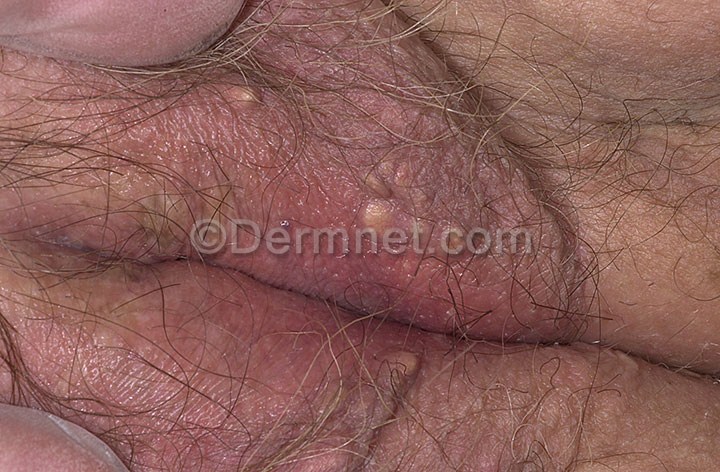
Disease: Seborrheic Keratoses and other Benign Tumors